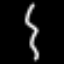
Label: squiggle